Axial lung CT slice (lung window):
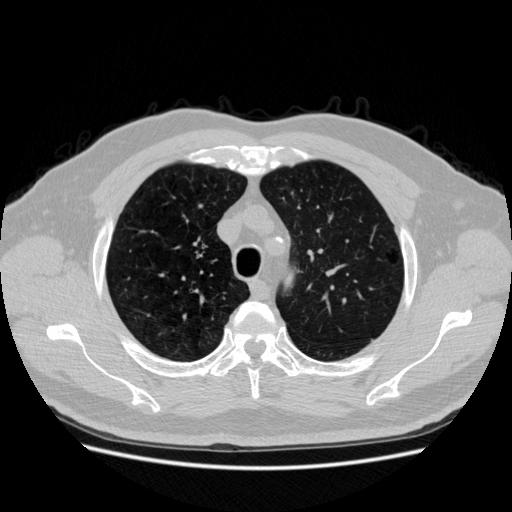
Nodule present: no